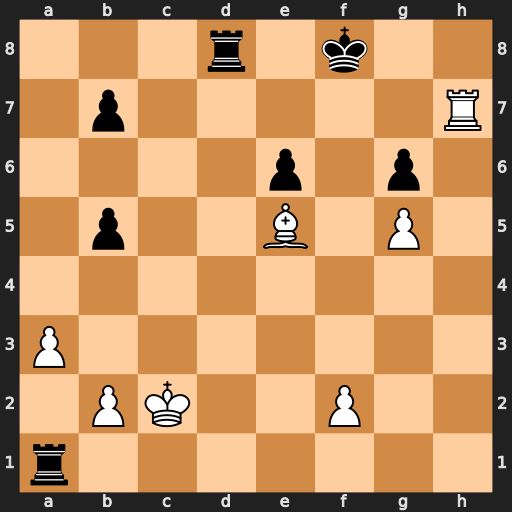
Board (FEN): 3r1k2/1p5R/4p1p1/1p2B1P1/8/P7/1PK2P2/r7
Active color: w
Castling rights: -
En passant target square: -
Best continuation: Rh8+ Ke7 Bf6+